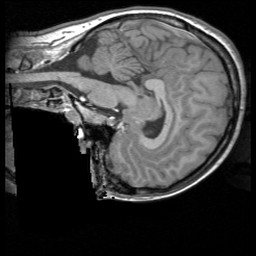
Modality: T1w
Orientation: sagittal